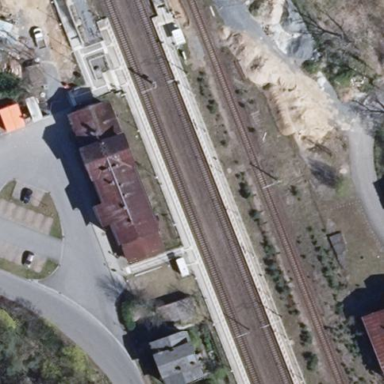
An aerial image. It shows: Platform with shelter for public transport. It is railway platform.